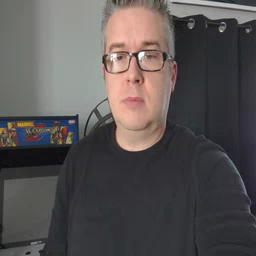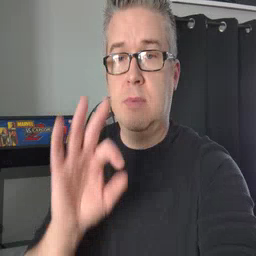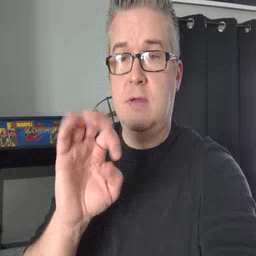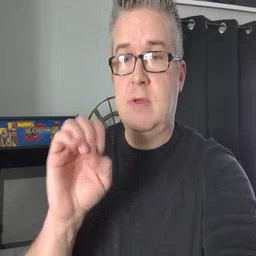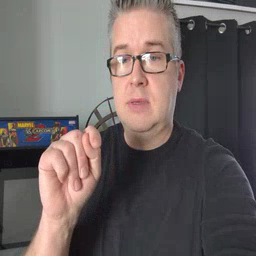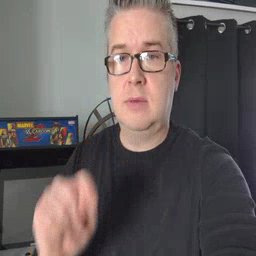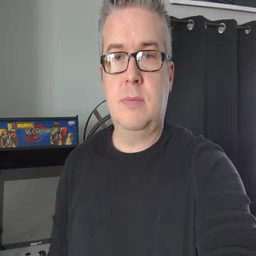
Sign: feet